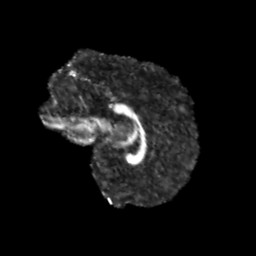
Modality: FA
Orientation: sagittal
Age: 9
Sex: male
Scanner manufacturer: siemens
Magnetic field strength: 3 T
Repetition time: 3.8 s
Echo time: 0.07 s